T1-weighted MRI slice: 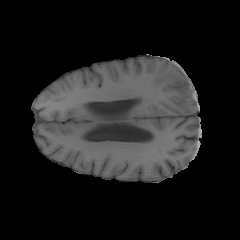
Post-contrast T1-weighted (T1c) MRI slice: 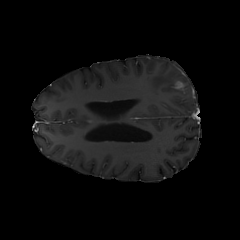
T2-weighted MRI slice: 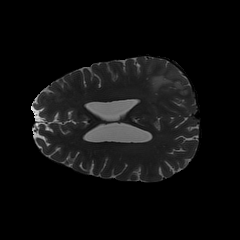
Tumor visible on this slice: yes